Interaction volume radius: 10 \u00c5
Interaction volume height: 25 \u00c5
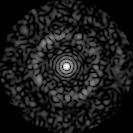
Disorder parameter: 0.8323